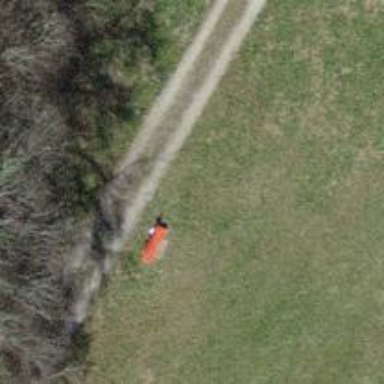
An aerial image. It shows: Red bench.